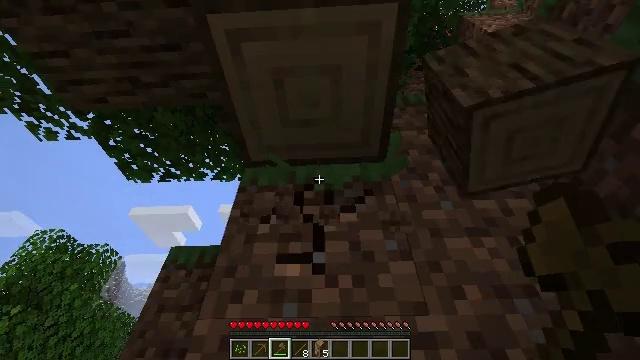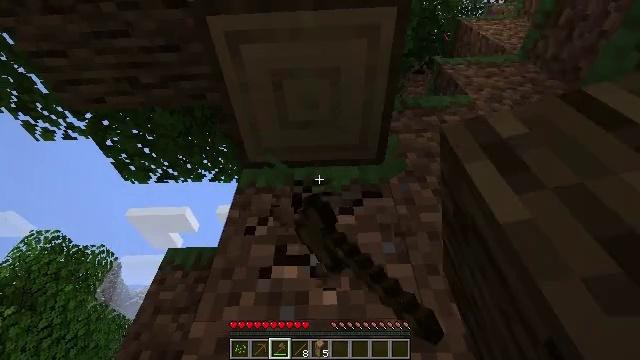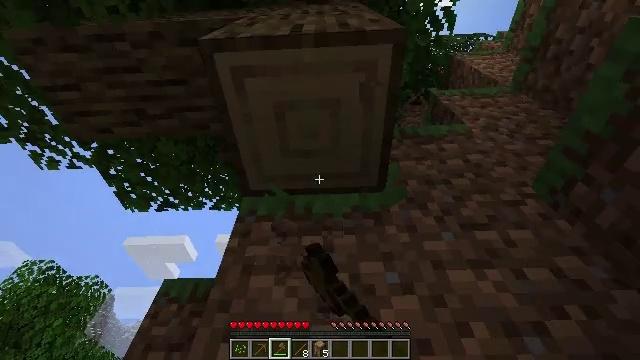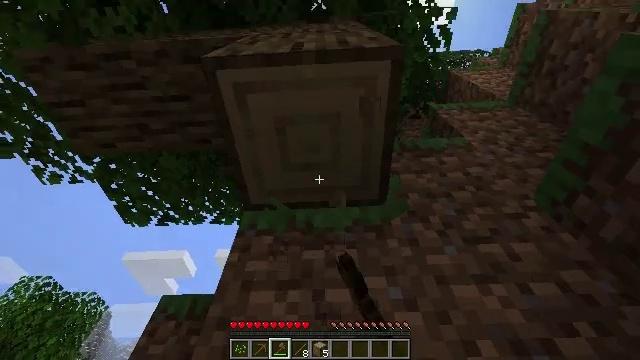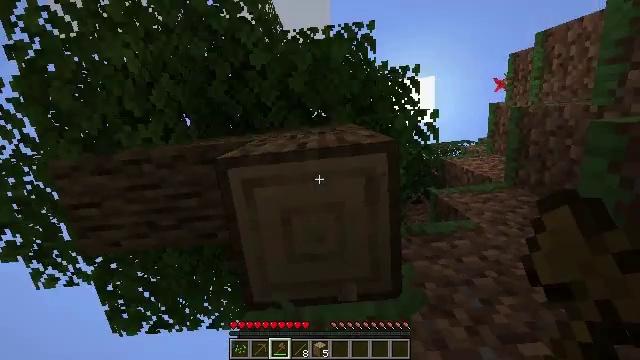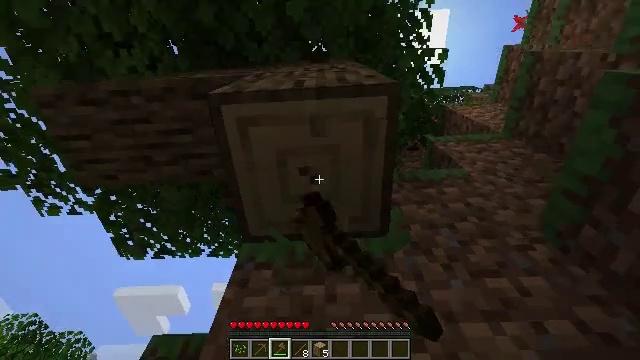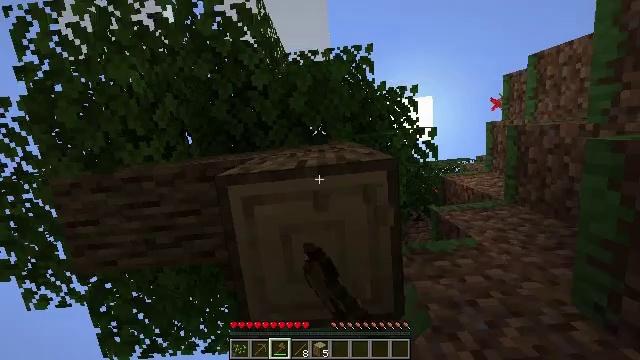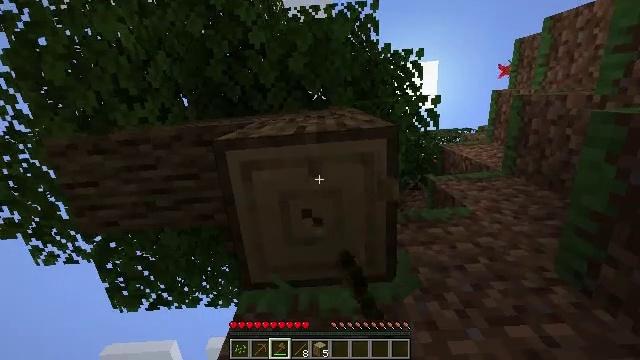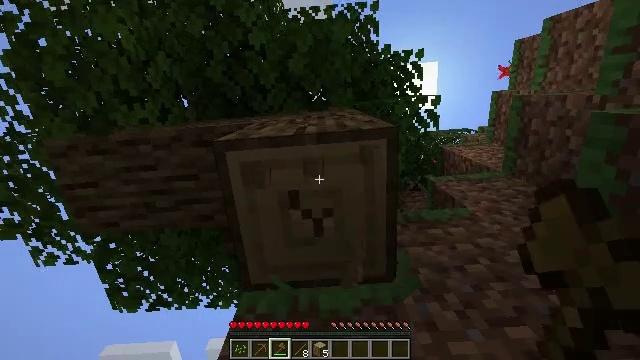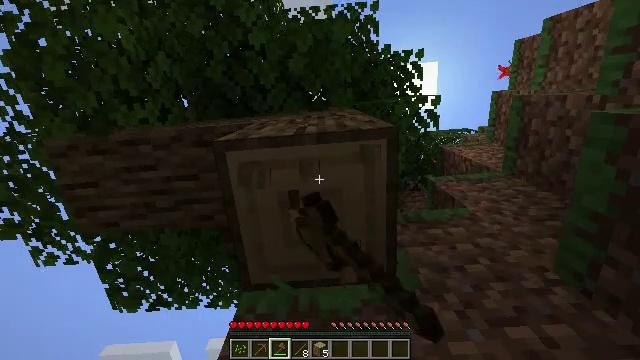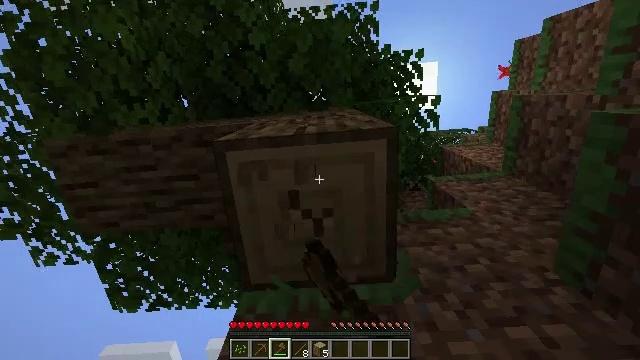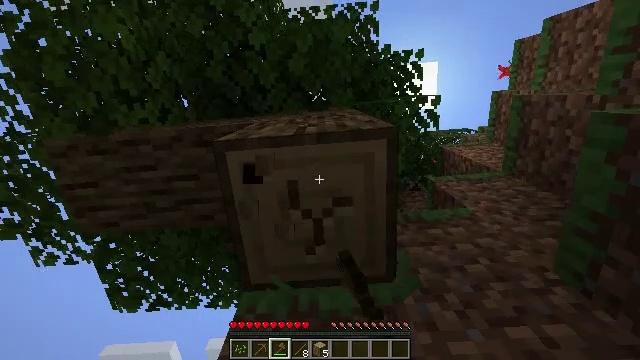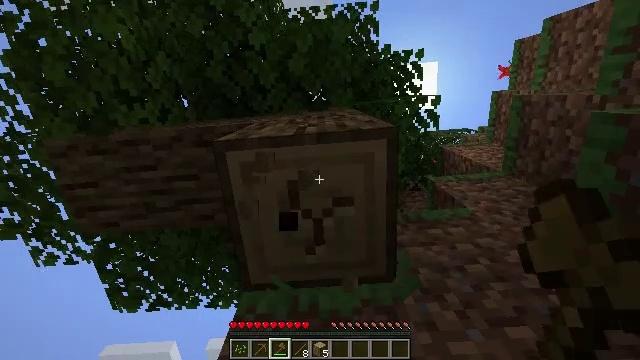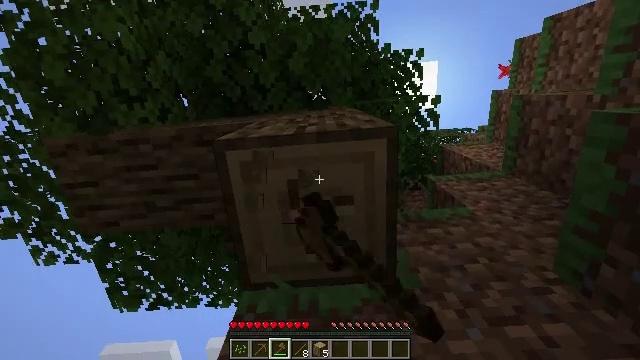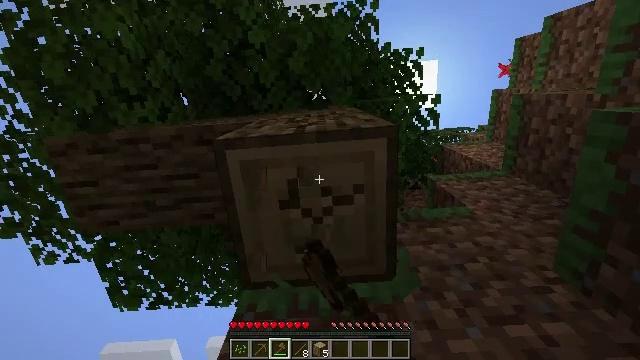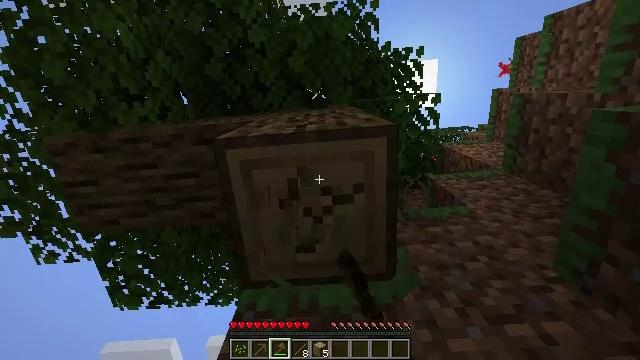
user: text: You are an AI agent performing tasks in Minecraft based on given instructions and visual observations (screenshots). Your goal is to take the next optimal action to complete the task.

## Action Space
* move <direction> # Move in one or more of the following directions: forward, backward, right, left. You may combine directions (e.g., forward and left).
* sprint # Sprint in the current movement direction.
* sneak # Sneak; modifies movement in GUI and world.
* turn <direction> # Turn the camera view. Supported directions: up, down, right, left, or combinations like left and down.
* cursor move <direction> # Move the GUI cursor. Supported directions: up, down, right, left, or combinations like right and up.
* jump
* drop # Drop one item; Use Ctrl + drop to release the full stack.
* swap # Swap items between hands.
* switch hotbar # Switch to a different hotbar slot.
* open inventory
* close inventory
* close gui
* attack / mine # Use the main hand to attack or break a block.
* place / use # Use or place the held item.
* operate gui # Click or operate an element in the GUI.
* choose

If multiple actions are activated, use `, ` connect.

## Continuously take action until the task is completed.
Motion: motion action
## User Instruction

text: Gather oak leaves by attacking.
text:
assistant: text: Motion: attack / mine
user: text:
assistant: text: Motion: turn up, attack / mine
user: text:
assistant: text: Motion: turn up, attack / mine
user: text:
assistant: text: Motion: turn left and up, attack / mine
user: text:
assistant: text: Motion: turn right and down, attack / mine
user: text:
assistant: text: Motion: turn left and up, attack / mine
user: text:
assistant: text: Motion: turn right and down, attack / mine
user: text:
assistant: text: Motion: attack / mine
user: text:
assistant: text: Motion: attack / mine
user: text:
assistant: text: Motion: attack / mine
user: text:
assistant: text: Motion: attack / mine
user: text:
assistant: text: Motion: attack / mine
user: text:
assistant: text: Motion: attack / mine
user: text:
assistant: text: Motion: attack / mine
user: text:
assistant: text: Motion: attack / mine
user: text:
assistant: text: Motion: attack / mine
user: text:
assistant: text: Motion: attack / mine
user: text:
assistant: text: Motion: attack / mine
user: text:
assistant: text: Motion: attack / mine
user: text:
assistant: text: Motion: attack / mine
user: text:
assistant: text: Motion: attack / mine
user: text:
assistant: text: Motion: attack / mine
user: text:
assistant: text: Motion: attack / mine
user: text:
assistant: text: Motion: attack / mine
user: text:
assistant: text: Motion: attack / mine
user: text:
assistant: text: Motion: attack / mine
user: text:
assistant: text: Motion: attack / mine
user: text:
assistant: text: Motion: attack / mine
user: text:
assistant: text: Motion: attack / mine
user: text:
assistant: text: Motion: attack / mine